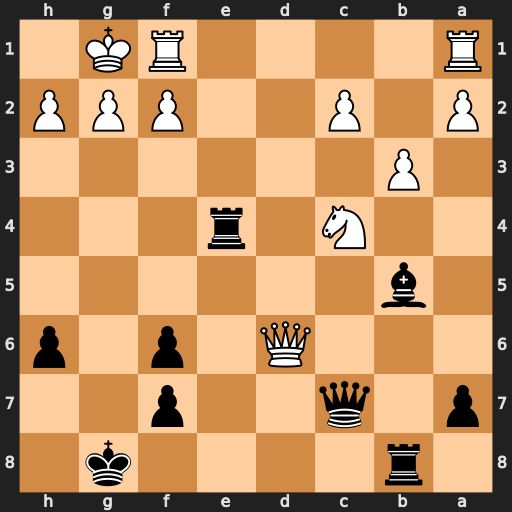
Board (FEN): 1r4k1/p1q2p2/3Q1p1p/1b6/2N1r3/1P6/P1P2PPP/R4RK1
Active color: b
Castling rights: -
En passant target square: -
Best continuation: Rxc4 Qxc7 Rxc7